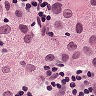
Metastatic tissue present: no